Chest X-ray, PA view. Patient: 28 years old, sex M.
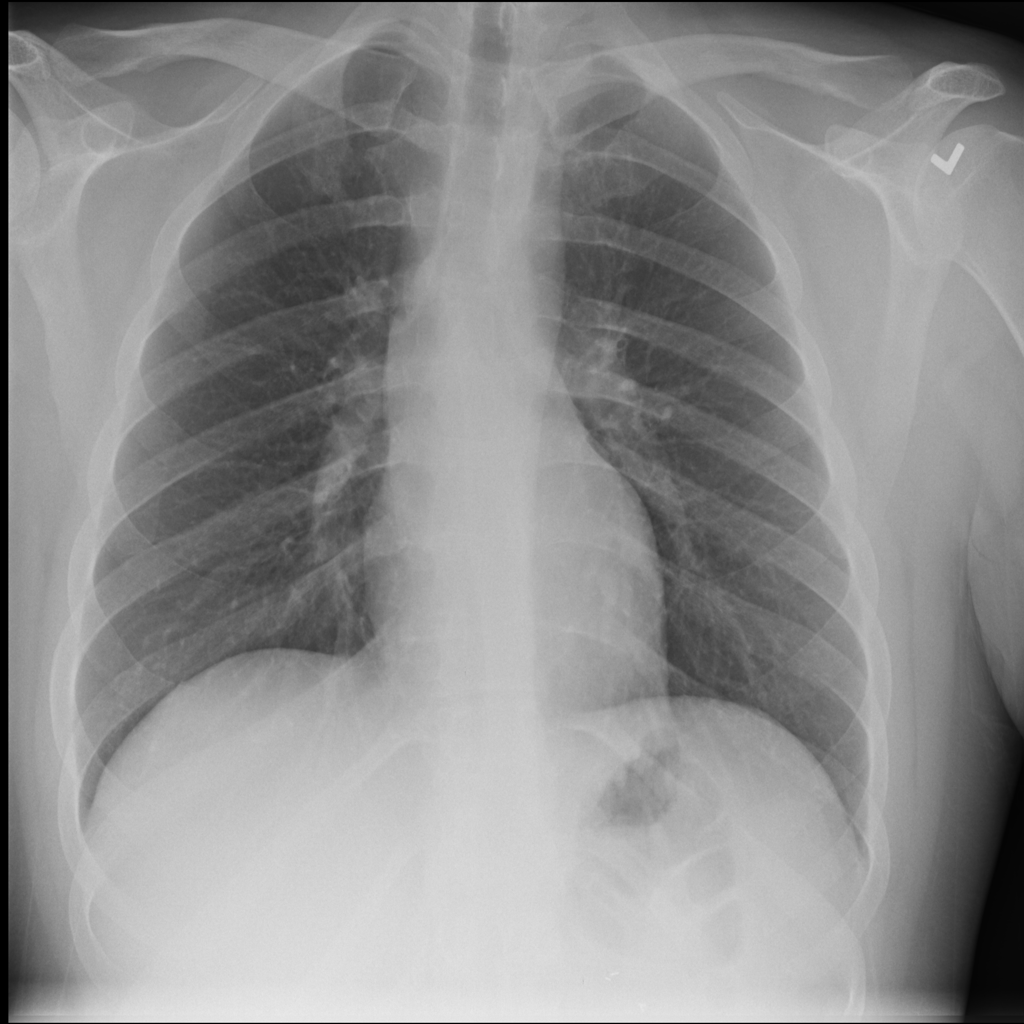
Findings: No Finding